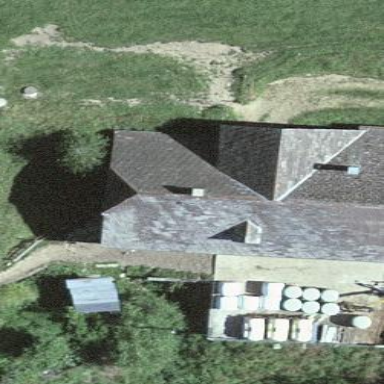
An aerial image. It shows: Farm building.